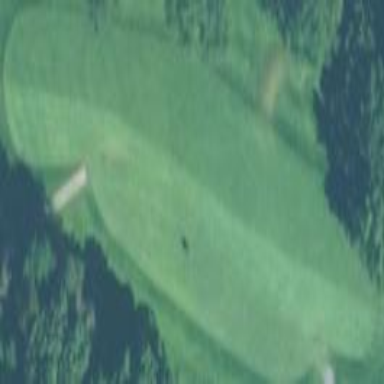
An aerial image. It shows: Golf fairway surrounded by grass.